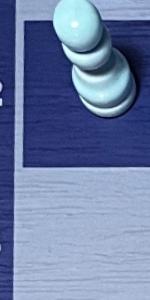
Label: Empty